Question: I am new to Azure Data Sync.
I want to trigger from code. Basically, I want for particular Sync Groups from the application.
Is there any API for Azure Data Sync similar to Blog, Queue? I could not find sample code or example.
I read few articles about SqlAzureSyncProvider. Am I in the right direct?
Thank in advance!
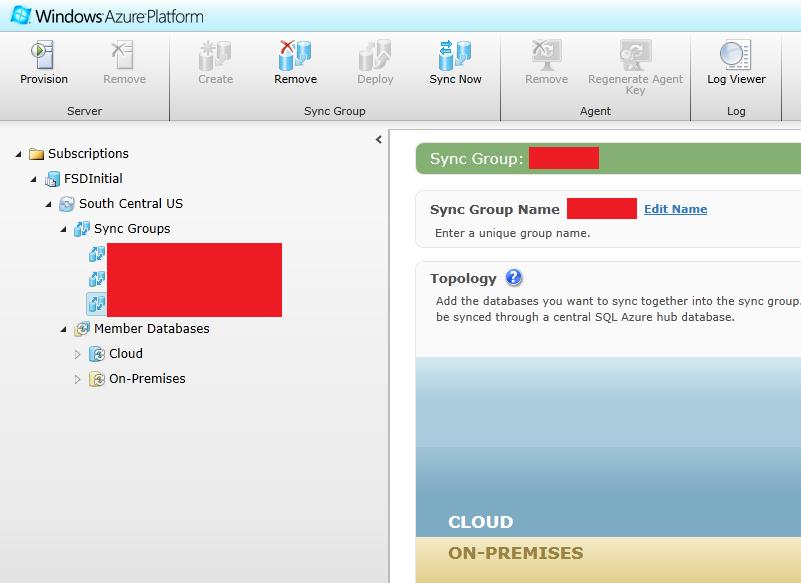
Answer: The SQL Azure Data Sync Service has no publicly available API as of the current release. So you cannot programmatically invoke the sync as of now. It's in the plans though, see: <URL>